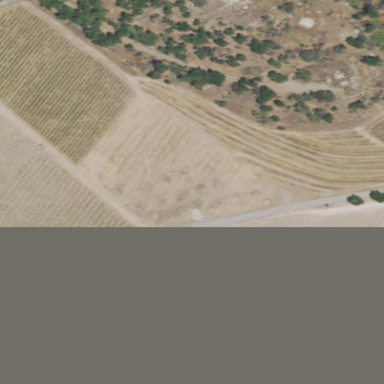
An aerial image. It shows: Vineyard where grapes are grown.